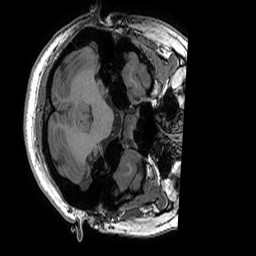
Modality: T1w
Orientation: axial
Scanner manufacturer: ge
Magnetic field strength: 3 T
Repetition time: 0.008156 s
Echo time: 0.00318 s